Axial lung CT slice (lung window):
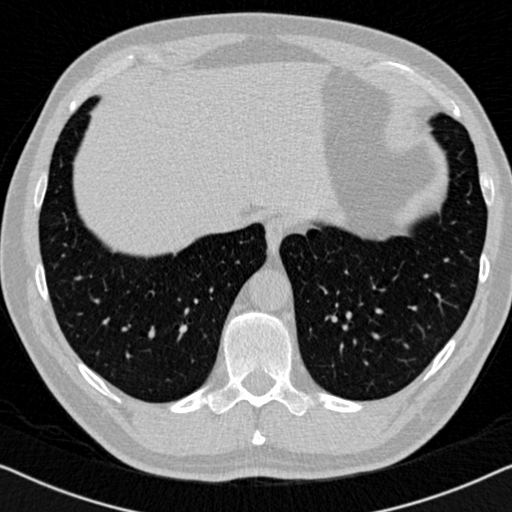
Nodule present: no